Interaction volume radius: 5 \u00c5
Interaction volume height: 25 \u00c5
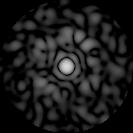
Disorder parameter: 0.7875